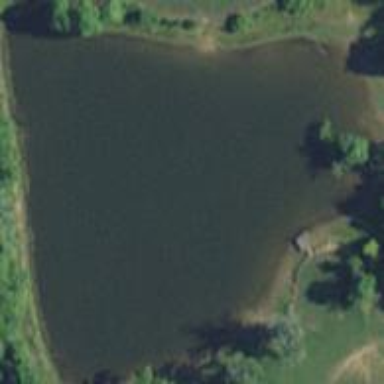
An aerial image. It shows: Lake with natural water.